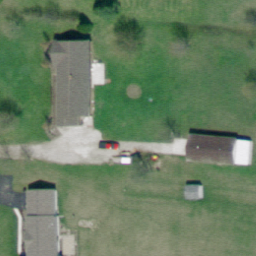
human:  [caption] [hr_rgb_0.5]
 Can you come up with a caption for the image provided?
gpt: This is a sparse residential area with three houses surrounded by verdant lawn .

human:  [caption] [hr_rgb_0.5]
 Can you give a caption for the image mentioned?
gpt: Three houses with verdant lawn surrounded the sparse residential area .

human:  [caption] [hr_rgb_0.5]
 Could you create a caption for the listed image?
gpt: Three houses are surrounded by verdant lawn in the sparse residential area .

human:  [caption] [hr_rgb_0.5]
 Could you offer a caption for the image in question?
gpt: Three houses are surrounded by verdant lawn in the sparse residential area .

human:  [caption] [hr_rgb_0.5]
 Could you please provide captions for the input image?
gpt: Three houses with verdant lawn surrounded and some cars parked beside .